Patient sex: M
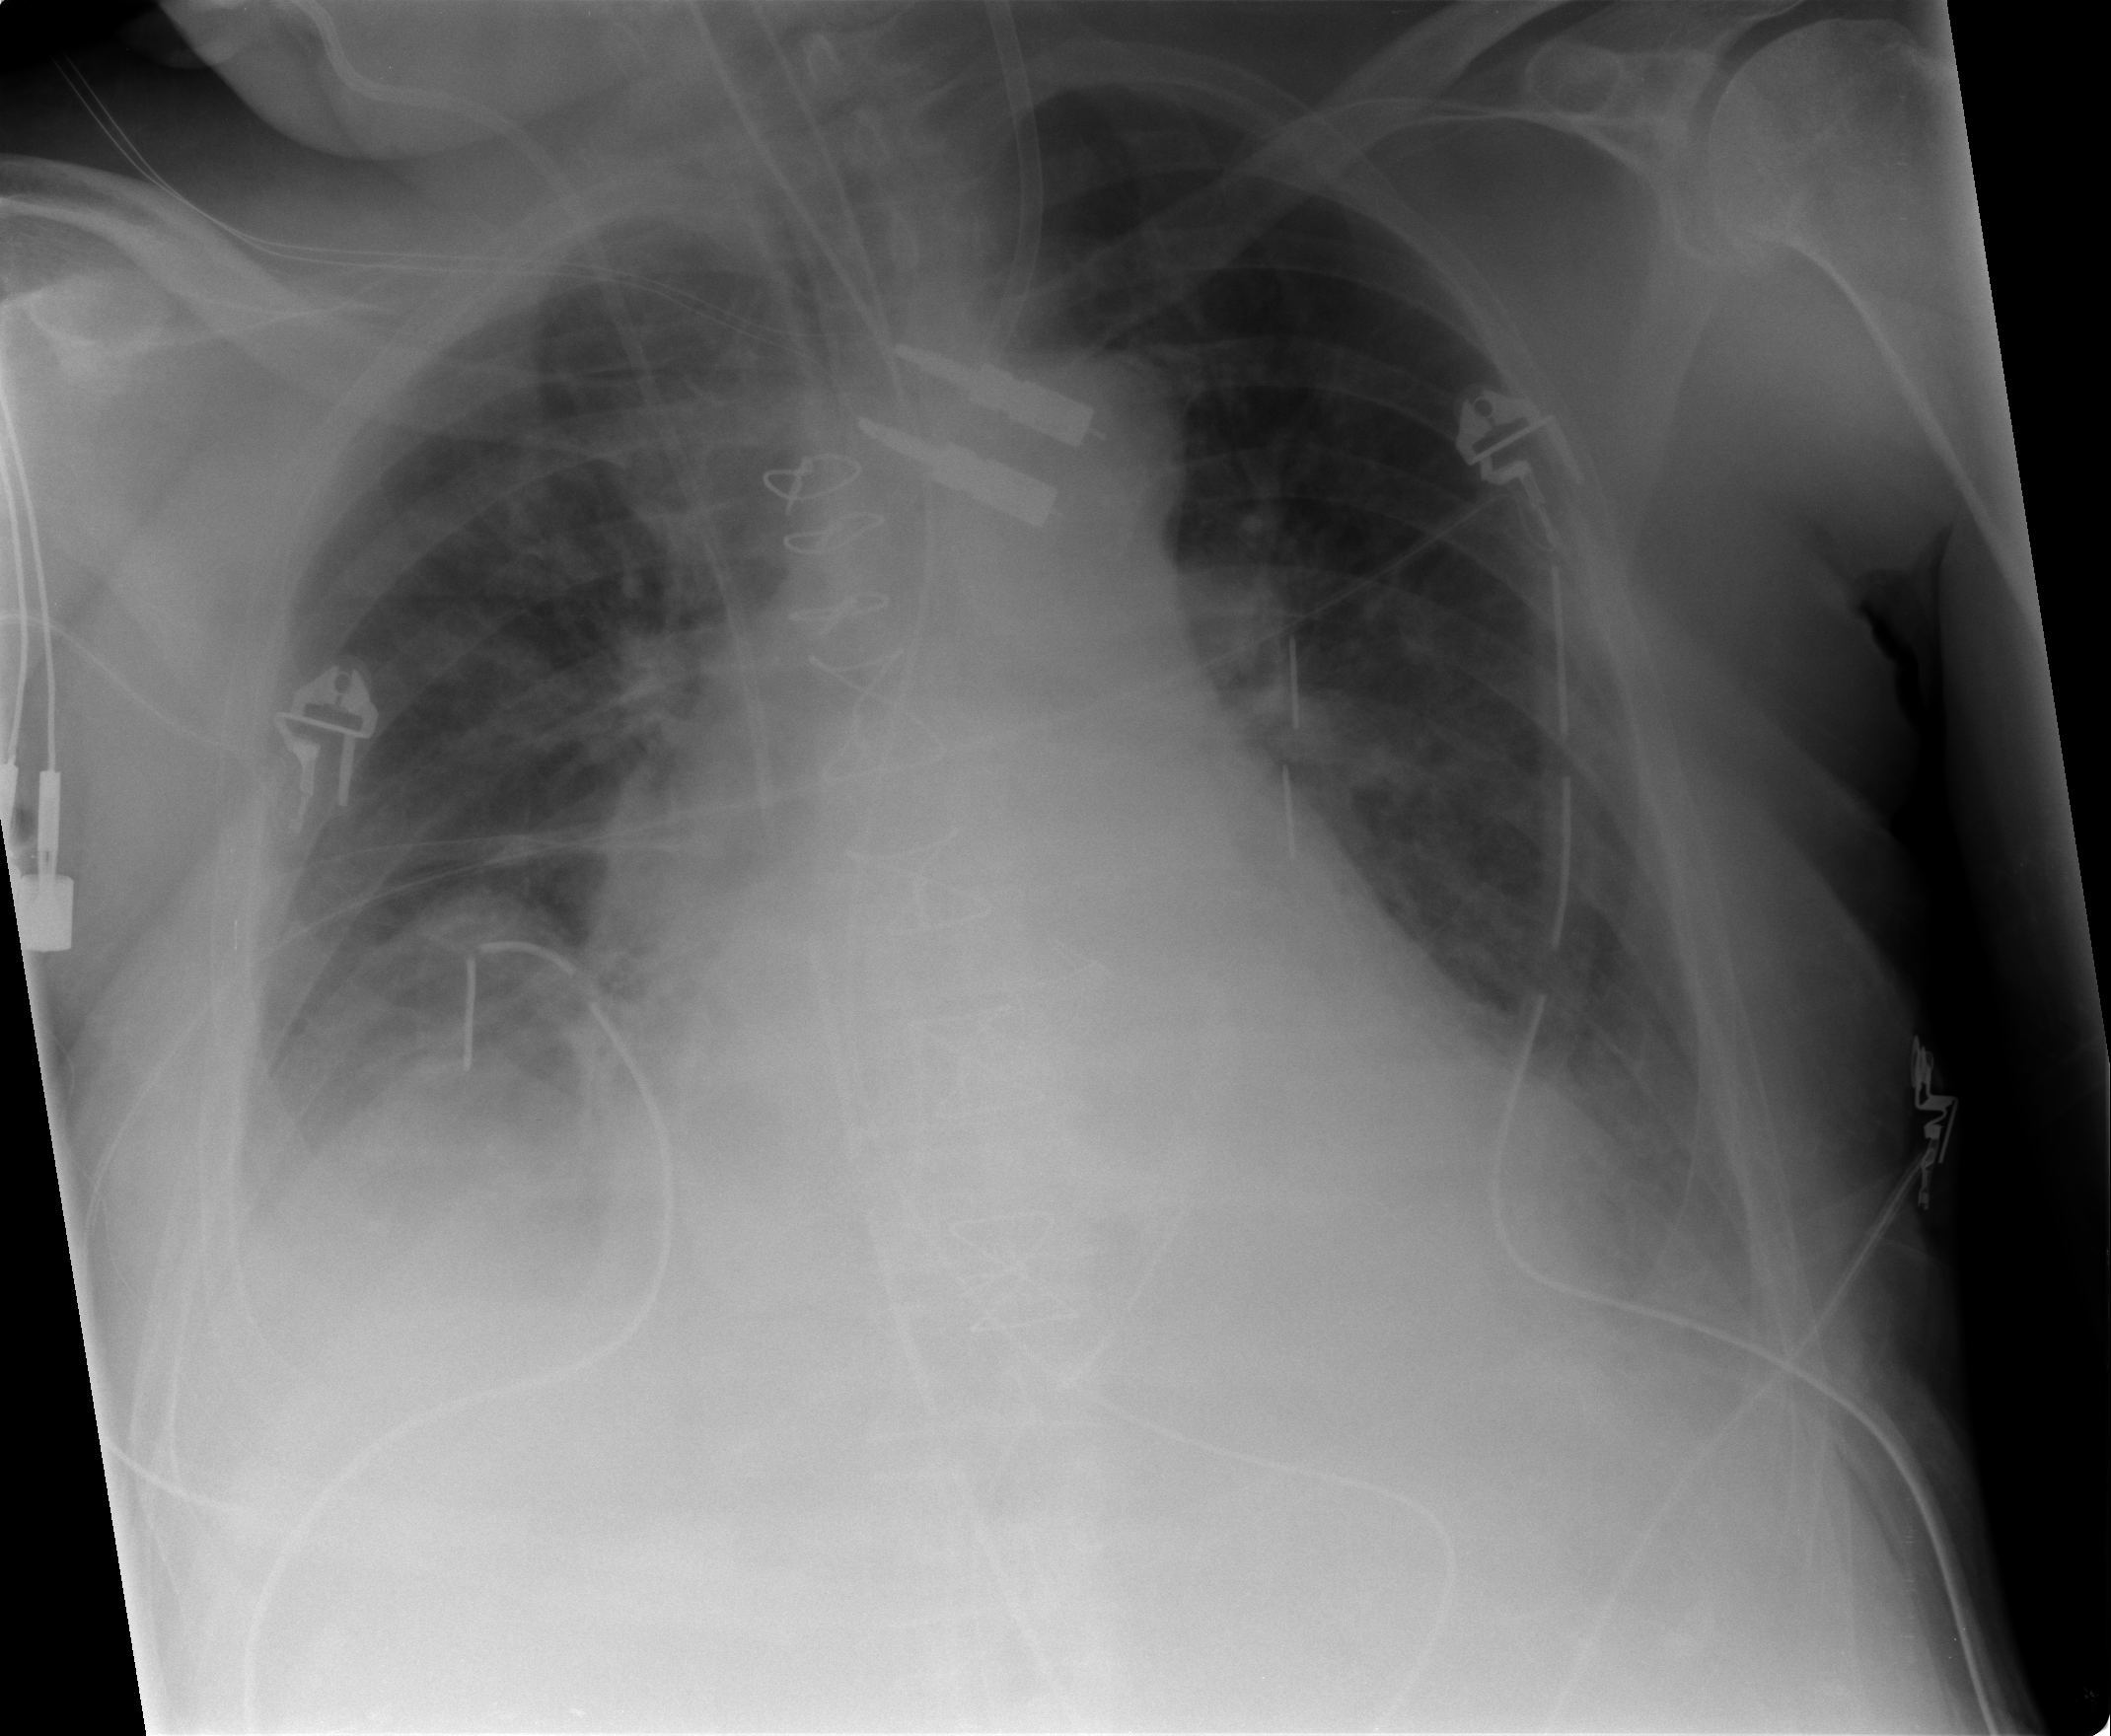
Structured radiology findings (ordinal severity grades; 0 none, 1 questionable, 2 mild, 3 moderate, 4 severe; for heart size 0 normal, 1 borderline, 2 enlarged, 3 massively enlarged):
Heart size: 3
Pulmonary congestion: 2
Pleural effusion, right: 0
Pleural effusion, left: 2
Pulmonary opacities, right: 0
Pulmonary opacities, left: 1
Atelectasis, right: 2
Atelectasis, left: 2